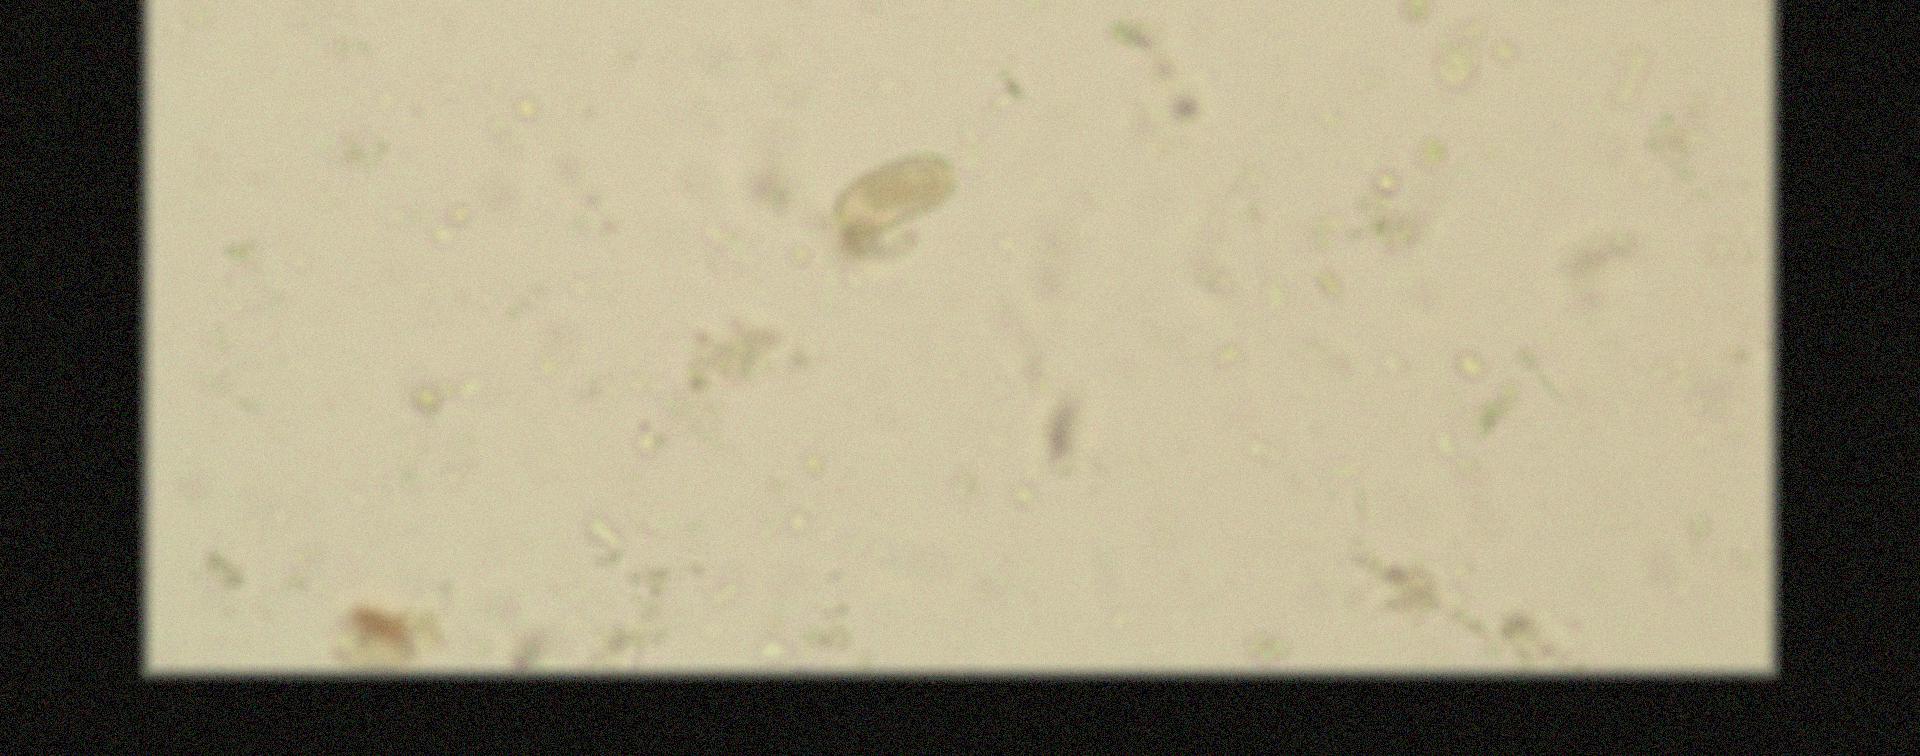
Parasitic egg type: Capillaria philippinensis